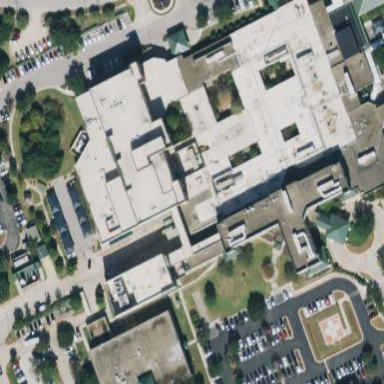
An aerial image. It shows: Hospital building.